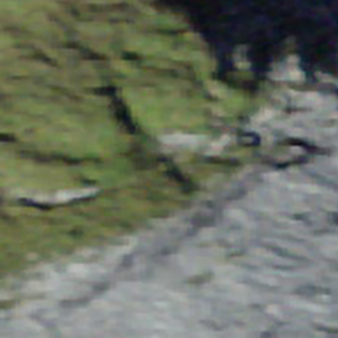
Label: other